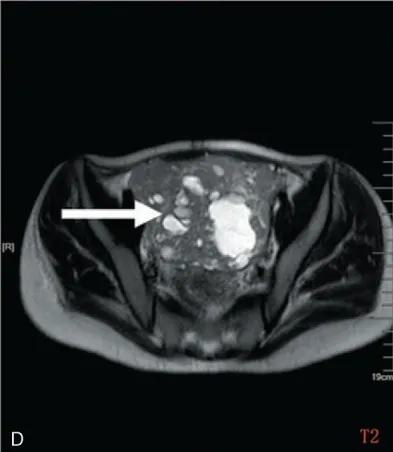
Axial. Reconstructions. Computed tomography of the abdomen showed an ill-defined multilocular low-density mass measuring 13 x 8 x 7 cm in the pelvis and lower abdomen.
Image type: radiology (mri)